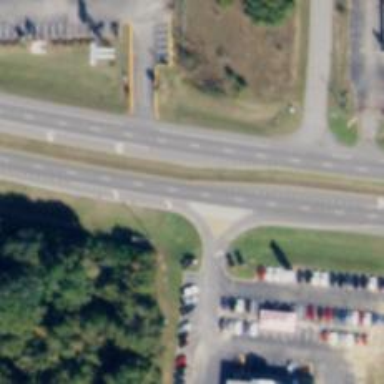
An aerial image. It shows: Primary highway with asphalt surface and dual carriageway.